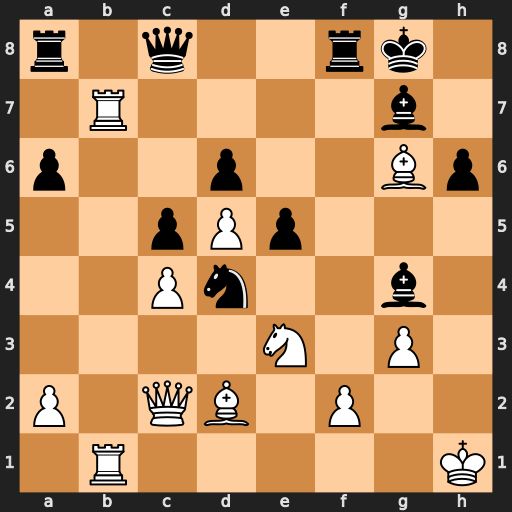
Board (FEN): r1q2rk1/1R4b1/p2p2Bp/2pPp3/2Pn2b1/4N1P1/P1QB1P2/1R5K
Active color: w
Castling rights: -
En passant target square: -
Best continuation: Bh7+ Kh8 Qg6 Bd7 Ng4